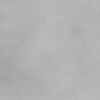
Atmospheric dust classification: dusty